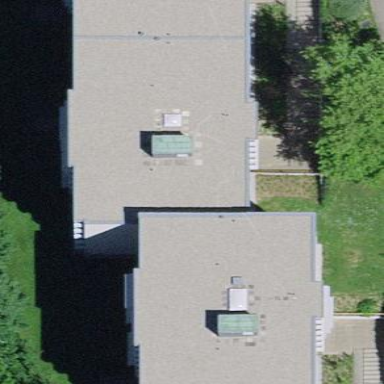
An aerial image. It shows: Building with apartments and flat roof.